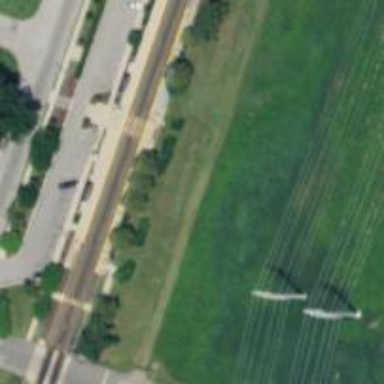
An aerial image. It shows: Railway crossing.